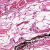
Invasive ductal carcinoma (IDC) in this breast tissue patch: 0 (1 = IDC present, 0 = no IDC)